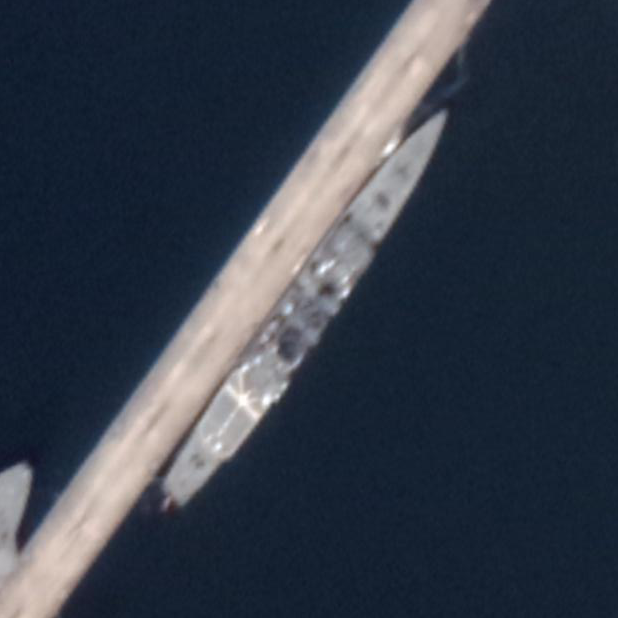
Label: Abukuma-class_frigate